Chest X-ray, PA view. Patient: 37 years old, sex M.
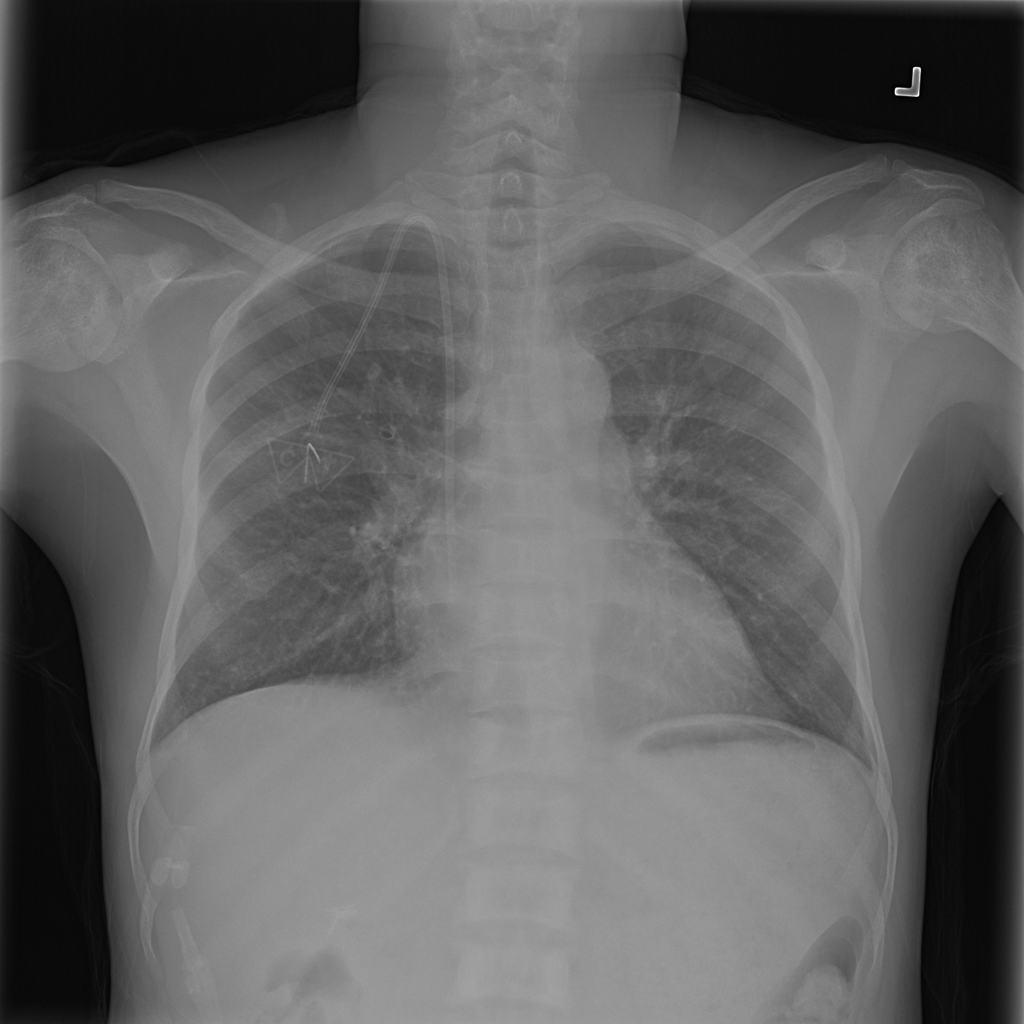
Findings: No Finding